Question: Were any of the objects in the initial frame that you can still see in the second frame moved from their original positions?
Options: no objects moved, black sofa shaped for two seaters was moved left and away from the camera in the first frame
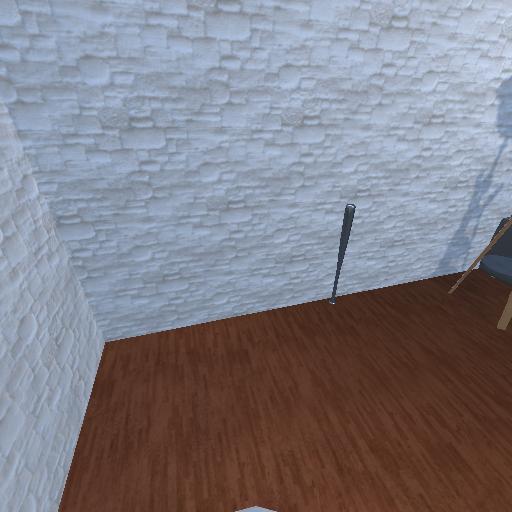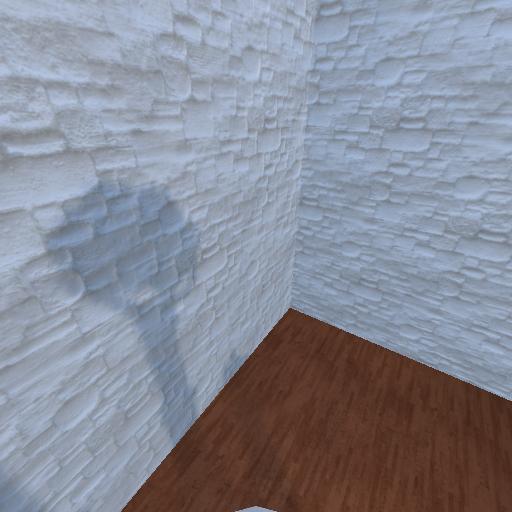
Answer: no objects moved